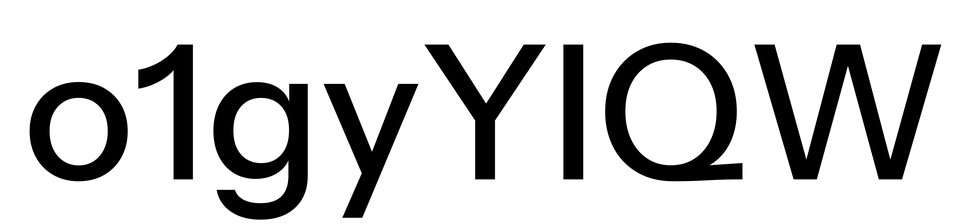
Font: InstrumentSans_Medium